You are looking at the wavelet scalogram of a bearing's acceleration signal. Classify the bearing condition as one of: normal, inner_race, outer_race, ball.
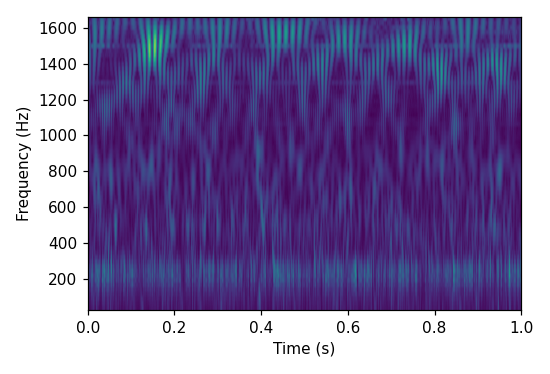
Answer: normal